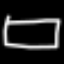
Label: square